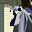
Label: 8